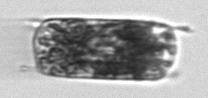
Label: Hemiaulus